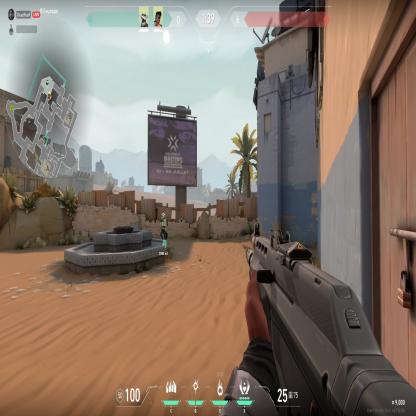
Label: teammate